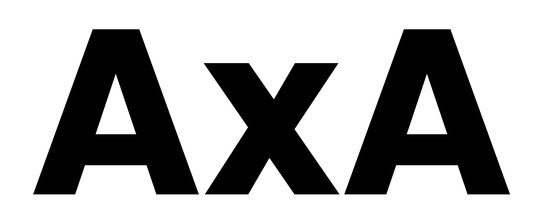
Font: Poppins-Bold